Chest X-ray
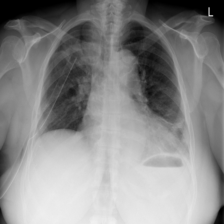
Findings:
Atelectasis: positive
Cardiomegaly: negative
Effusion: negative
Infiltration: positive
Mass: negative
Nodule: negative
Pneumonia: negative
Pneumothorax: negative
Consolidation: negative
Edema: negative
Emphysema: positive
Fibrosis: negative
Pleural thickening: negative
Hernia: negative